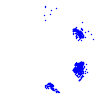
Particle: pion